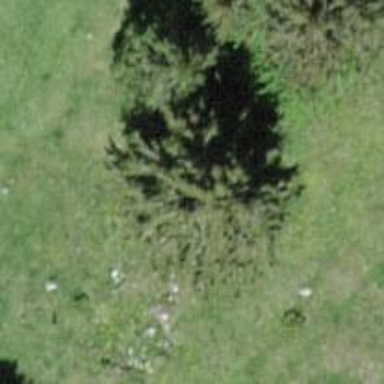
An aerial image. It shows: Needle-leaved tree in natural setting.